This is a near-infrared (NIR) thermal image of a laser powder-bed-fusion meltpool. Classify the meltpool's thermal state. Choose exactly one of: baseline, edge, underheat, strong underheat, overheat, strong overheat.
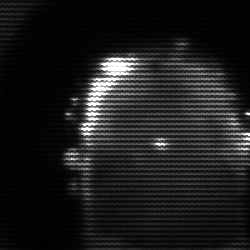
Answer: baseline